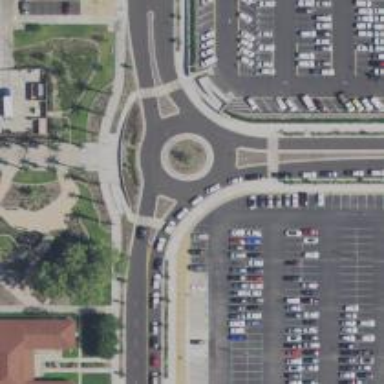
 featuring roundabout. There are separate sidewalks along the road."